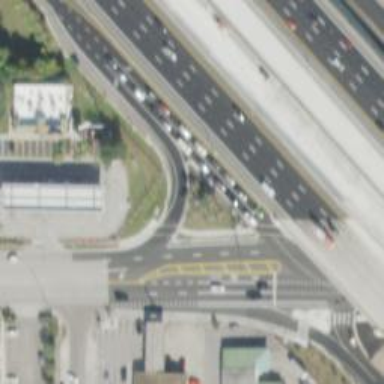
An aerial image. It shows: Diamond junction on motorway link.